Interaction volume radius: 5 \u00c5
Interaction volume height: 30 \u00c5
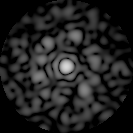
Disorder parameter: 0.7508